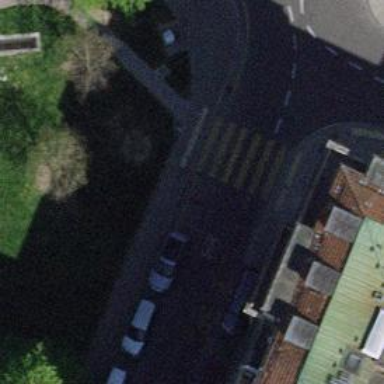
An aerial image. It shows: Uncontrolled zebra crossing on the road.